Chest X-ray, PA view. Patient: 63 years old, sex F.
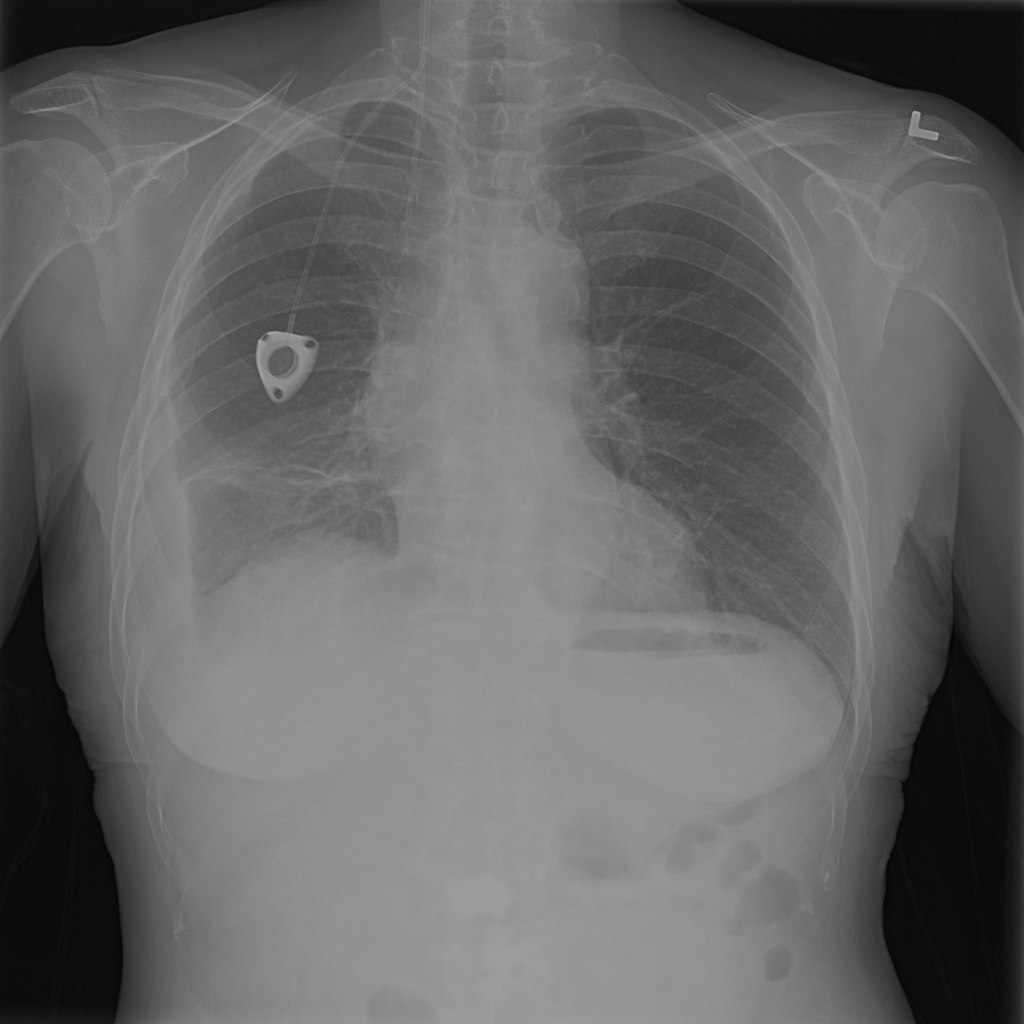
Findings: Atelectasis